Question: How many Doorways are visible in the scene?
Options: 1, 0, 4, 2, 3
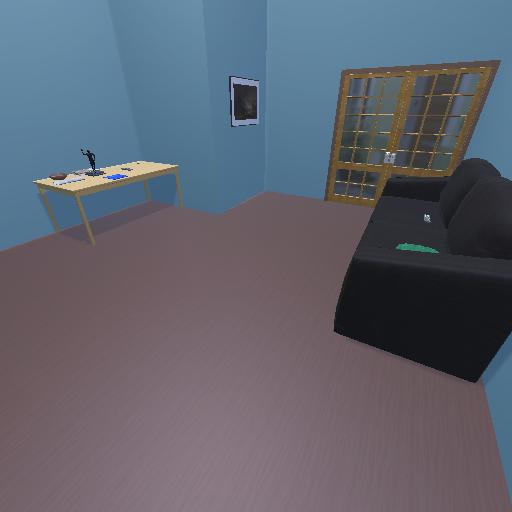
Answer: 1